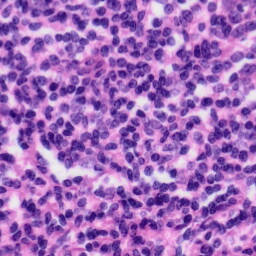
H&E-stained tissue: Tonsil